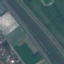
Label: Highway